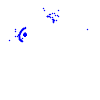
Particle: kaon